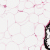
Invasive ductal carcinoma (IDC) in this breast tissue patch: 0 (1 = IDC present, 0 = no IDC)